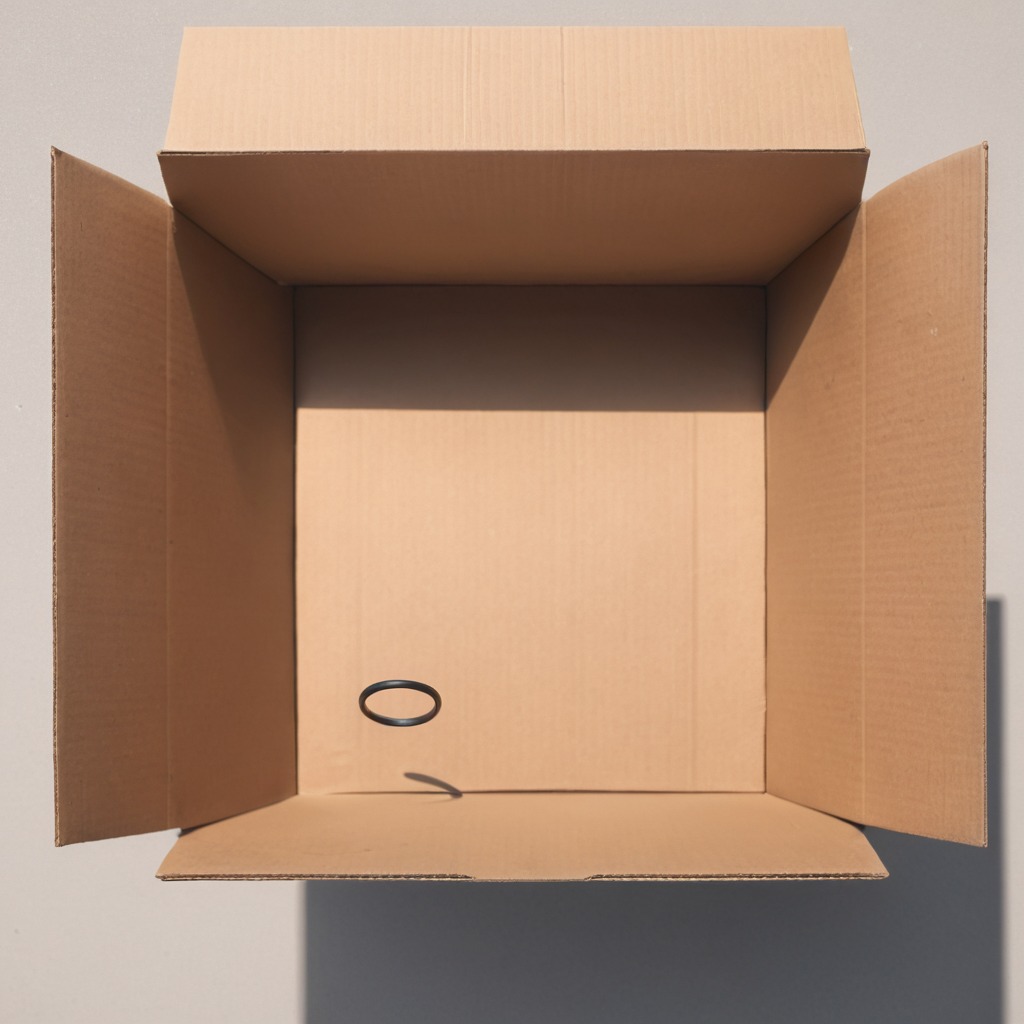
A rubber O-ring lying on the cardboard box surface in an outdoor workshop during daytime bright natural light soft shadows slightly creased but